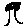
Label: tree